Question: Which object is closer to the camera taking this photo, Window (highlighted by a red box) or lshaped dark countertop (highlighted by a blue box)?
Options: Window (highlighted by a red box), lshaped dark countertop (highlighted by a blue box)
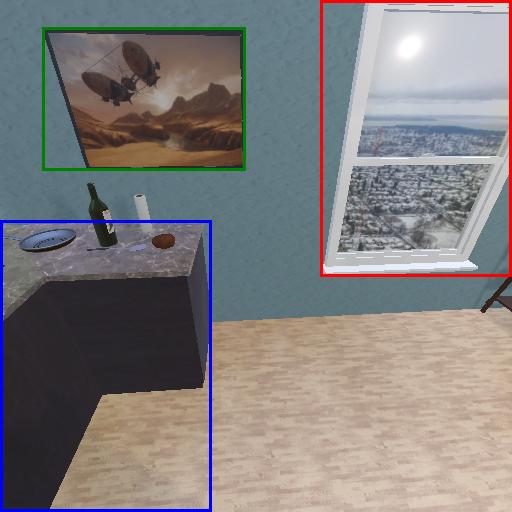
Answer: Window (highlighted by a red box)